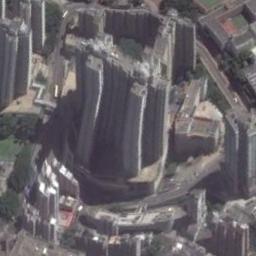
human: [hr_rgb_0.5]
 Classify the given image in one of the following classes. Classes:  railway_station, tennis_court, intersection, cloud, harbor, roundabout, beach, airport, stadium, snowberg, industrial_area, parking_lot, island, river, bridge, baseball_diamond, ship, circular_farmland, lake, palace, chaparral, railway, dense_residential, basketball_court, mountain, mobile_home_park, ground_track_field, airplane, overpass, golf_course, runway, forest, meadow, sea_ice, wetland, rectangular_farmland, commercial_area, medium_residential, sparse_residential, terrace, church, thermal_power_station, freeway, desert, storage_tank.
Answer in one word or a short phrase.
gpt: commercial_area